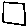
Label: square